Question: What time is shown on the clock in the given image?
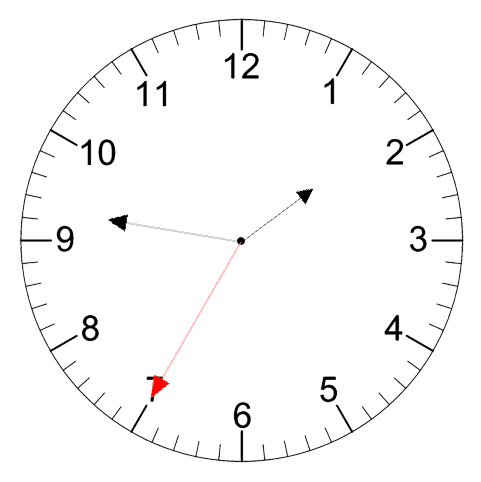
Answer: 01:46:35